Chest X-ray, PA view. Patient: 65 years old, sex F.
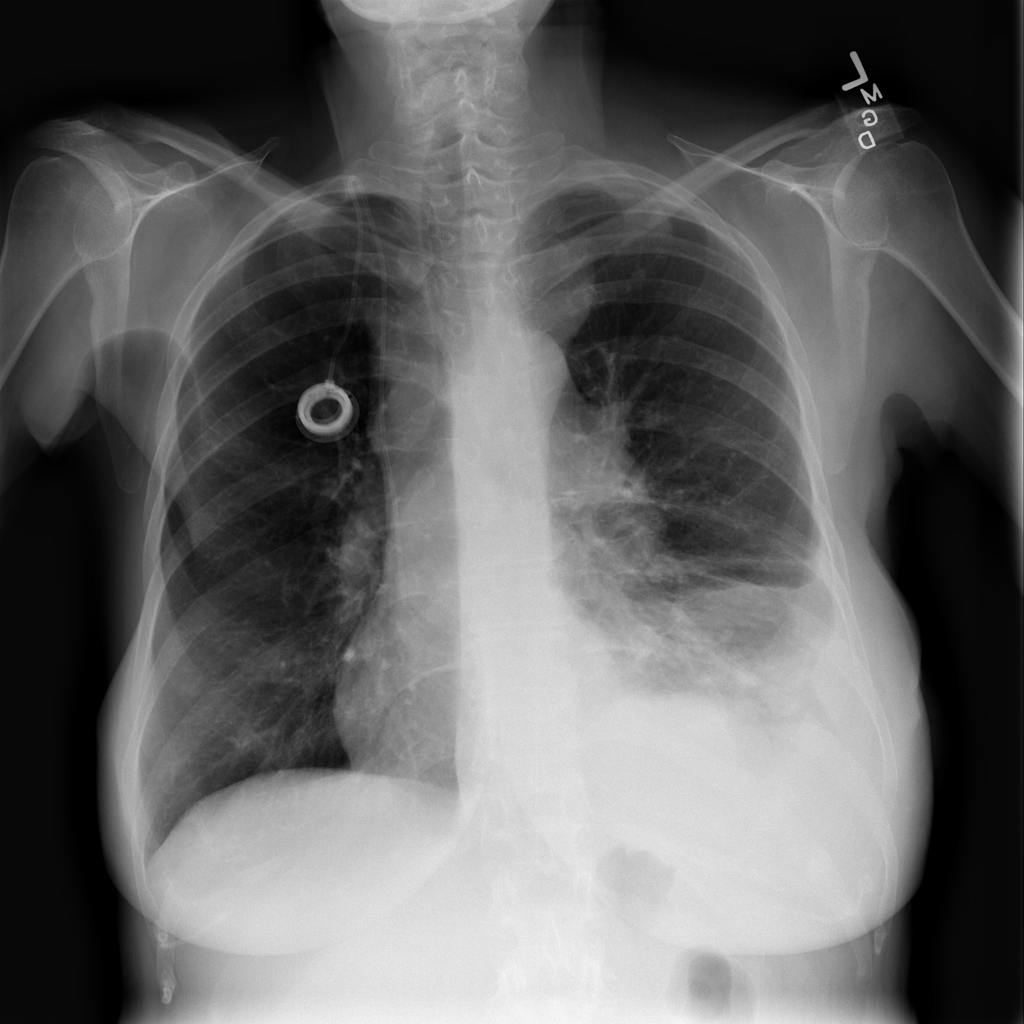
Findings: Effusion